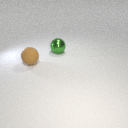
large brown rubber sphere in front of large green metal sphere